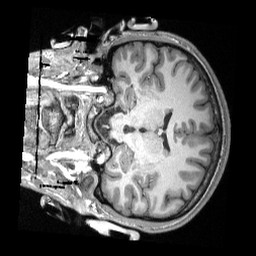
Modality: T1w
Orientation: coronal
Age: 19
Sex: male